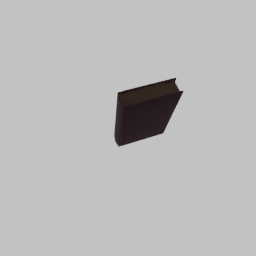
Label: tools